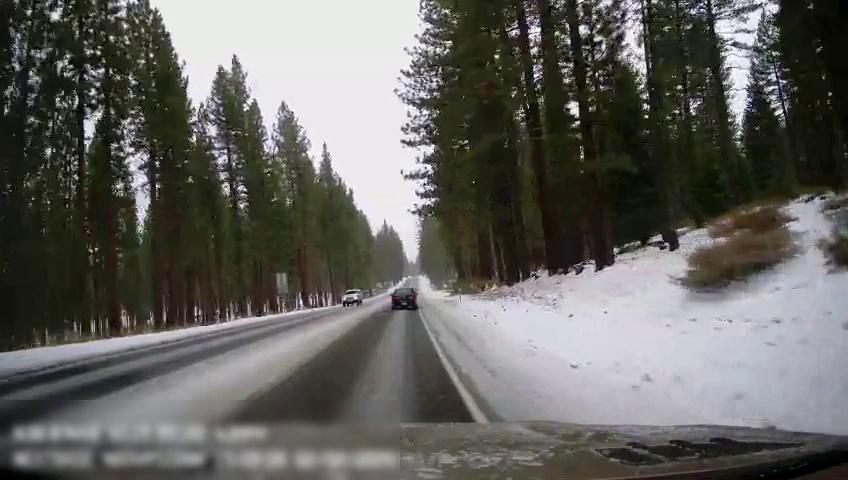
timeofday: Day
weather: Snowy
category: Drivable Space
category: Vehicles | SUV
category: Vehicles | Car
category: Lanes | Current Lane